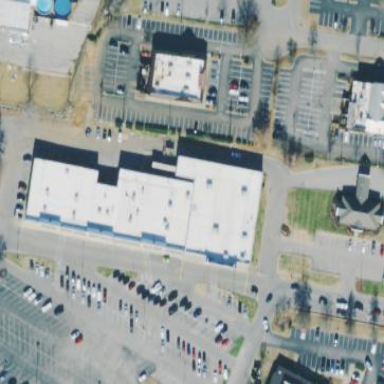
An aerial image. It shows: Mall building.